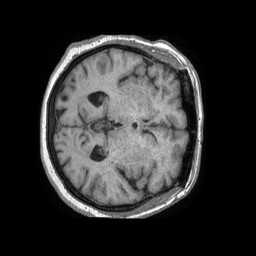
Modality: T1w
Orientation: axial
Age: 67
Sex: female
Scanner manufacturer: philips
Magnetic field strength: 1.5 T
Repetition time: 0.008103 s
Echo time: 0.003768 s